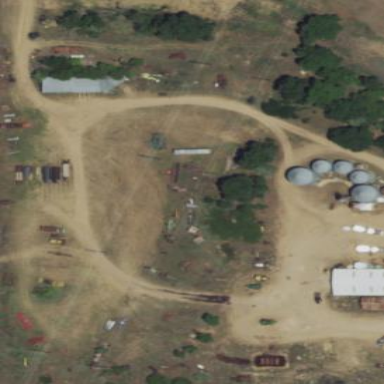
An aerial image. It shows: Farmyard area.